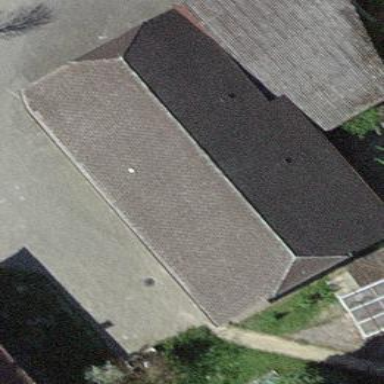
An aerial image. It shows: Rural barn.